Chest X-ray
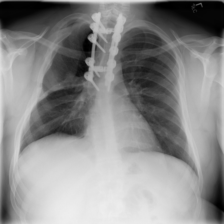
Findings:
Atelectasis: negative
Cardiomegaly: negative
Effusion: negative
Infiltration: negative
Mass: negative
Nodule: negative
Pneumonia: negative
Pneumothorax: negative
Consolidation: negative
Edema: negative
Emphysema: negative
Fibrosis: negative
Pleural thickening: negative
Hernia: negative